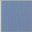
Piece: xx